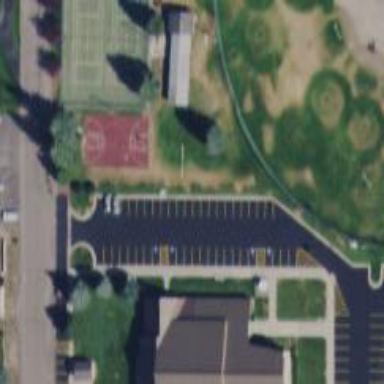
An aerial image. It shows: Parking space is available.